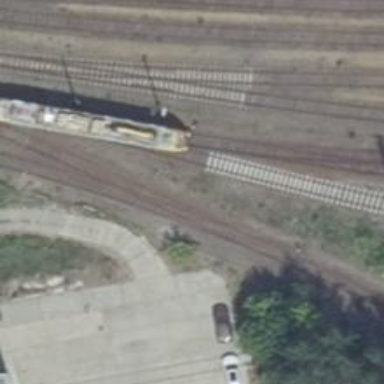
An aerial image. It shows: Railway switch.